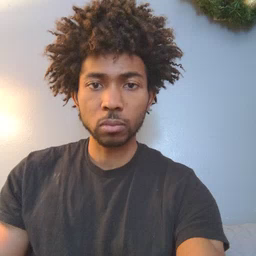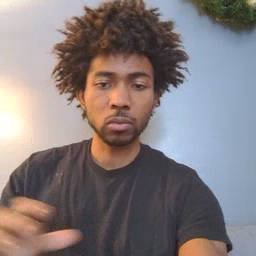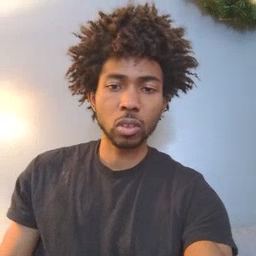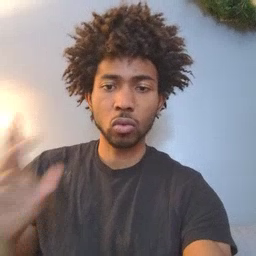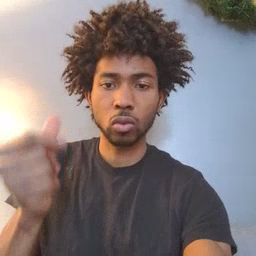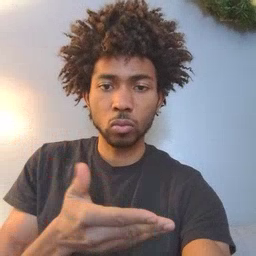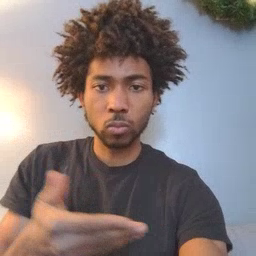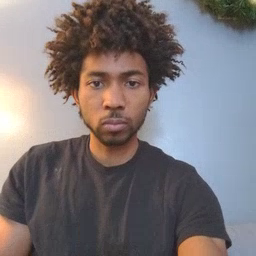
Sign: puppy